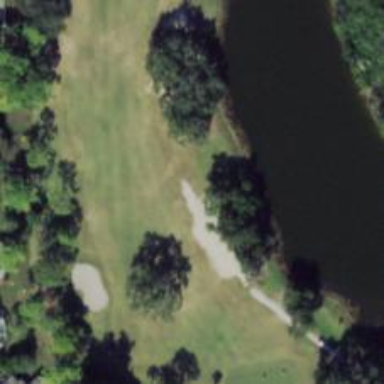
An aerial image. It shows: Path for golf carts.